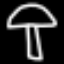
Label: mushroom